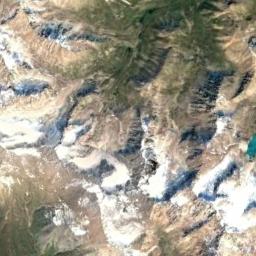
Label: snowberg